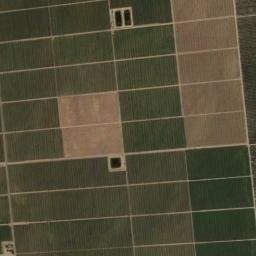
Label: rectangular_farmland